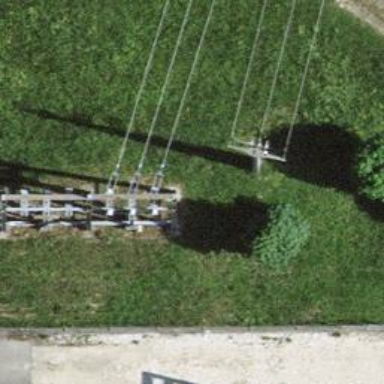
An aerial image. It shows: Insulator used in power equipment.